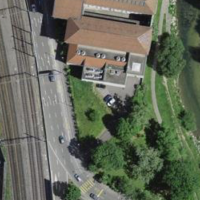
EUNIS habitat code: 57
Species observed at this site:
Cornu aspersum
Mergus merganser